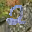
Label: 2